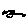
Label: moon